The image is an STFT spectrogram (time versus frequency) of a rolling-element bearing's vibration signal. Based on the visible evidence, which condition applies: normal, inner_race, outer_race, ball?
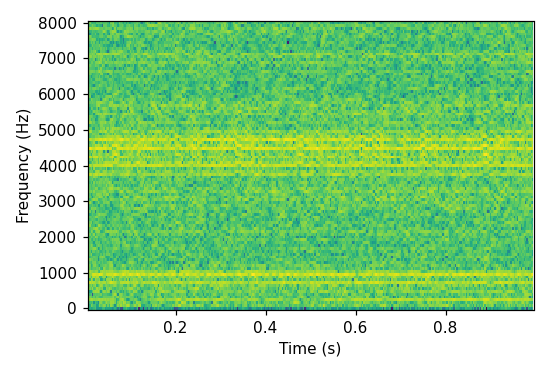
Answer: outer_race